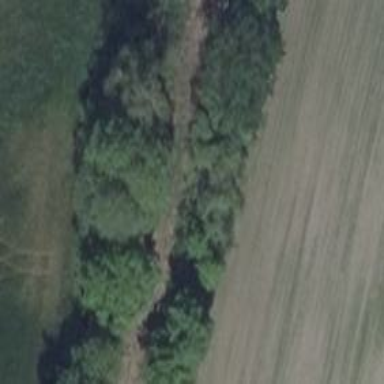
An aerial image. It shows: Railway spur service.